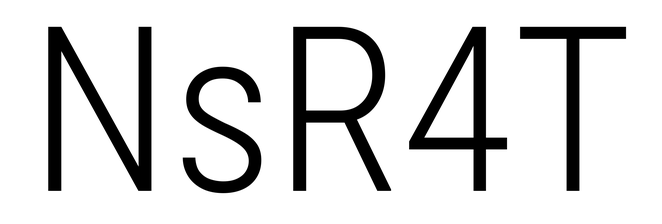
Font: Roboto_Condensed_Light